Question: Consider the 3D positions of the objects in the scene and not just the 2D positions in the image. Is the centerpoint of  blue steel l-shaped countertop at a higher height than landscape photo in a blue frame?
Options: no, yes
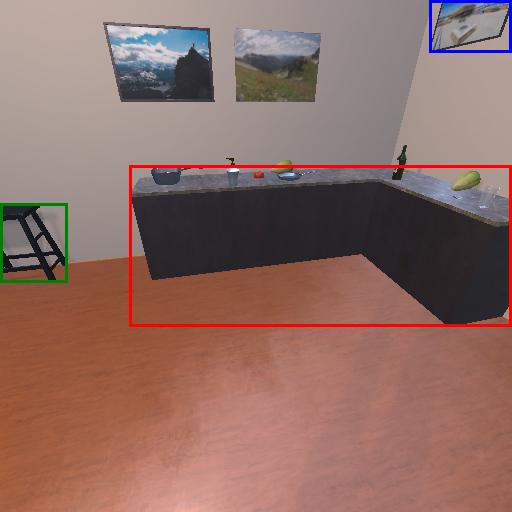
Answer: no